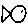
Label: fish